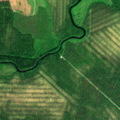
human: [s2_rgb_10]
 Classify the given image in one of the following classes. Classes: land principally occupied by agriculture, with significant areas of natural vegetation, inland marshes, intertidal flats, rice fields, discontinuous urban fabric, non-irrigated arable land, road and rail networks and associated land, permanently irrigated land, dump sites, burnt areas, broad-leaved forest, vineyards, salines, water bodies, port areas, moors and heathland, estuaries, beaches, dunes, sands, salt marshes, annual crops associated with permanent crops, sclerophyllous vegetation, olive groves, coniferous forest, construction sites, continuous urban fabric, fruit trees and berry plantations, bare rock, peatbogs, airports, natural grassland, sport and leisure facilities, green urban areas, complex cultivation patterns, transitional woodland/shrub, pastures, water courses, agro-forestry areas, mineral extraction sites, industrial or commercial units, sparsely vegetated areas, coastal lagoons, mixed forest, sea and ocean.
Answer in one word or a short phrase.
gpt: coniferous forest, mixed forest, transitional woodland/shrub